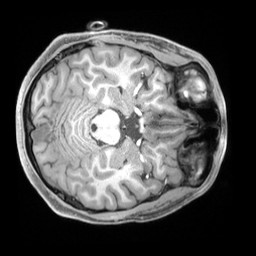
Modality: T1w
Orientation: axial
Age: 23
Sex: male
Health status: ill
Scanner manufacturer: siemens
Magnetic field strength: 3 T
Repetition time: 2.2 s
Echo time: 0.00218 s